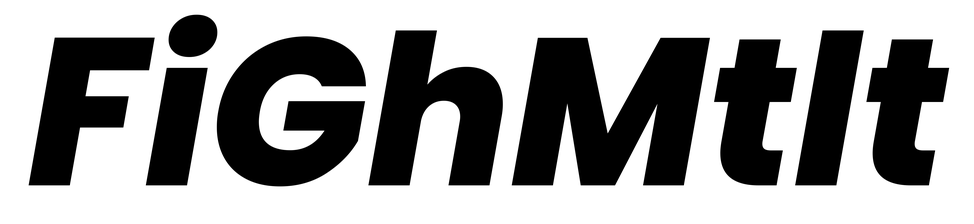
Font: Poppins-ExtraBoldItalic